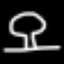
Label: mushroom